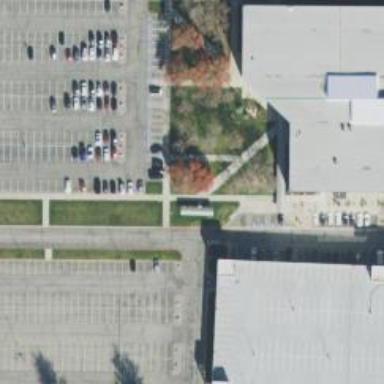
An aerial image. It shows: Parking space is available.